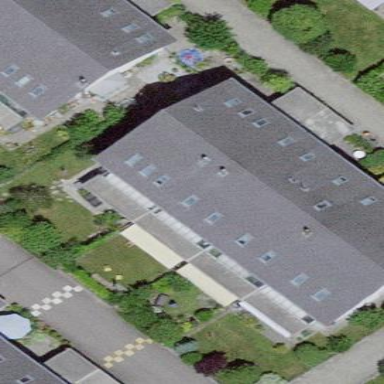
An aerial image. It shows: Terrace building.